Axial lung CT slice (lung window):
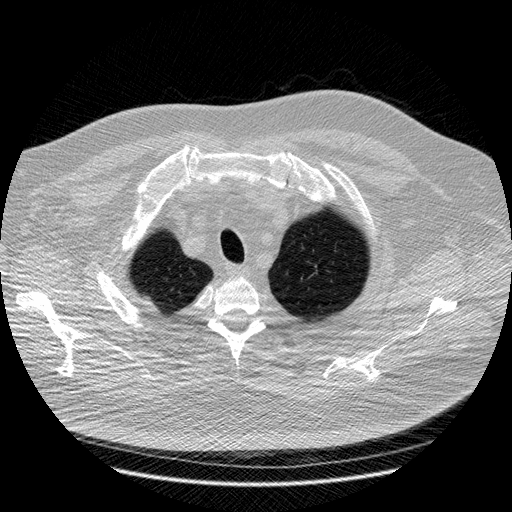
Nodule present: no